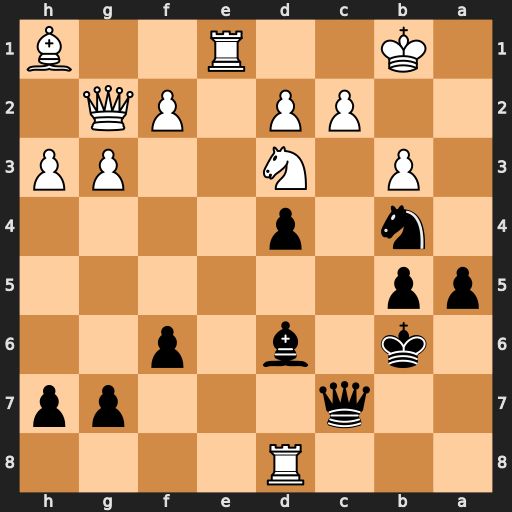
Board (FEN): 3R4/2q3pp/1k1b1p2/pp6/1n1p4/1P1N2PP/2PP1PQ1/1K2R2B
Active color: b
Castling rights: -
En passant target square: -
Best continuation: Qxc2+ Ka1 Qa2#